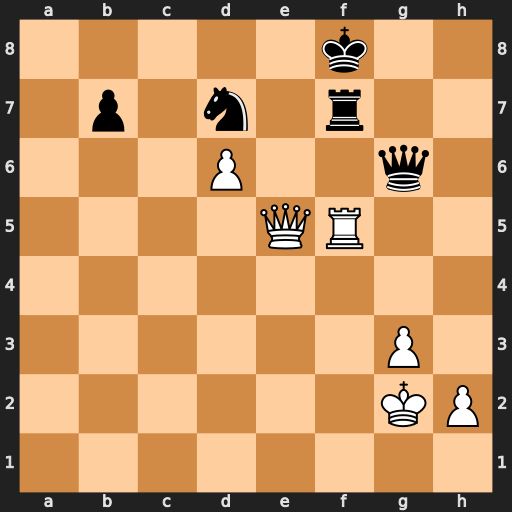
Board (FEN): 5k2/1p1n1r2/3P2q1/4QR2/8/6P1/6KP/8
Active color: w
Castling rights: -
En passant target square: -
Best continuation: Qh8+ Qg8 Qh4